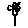
Label: flower